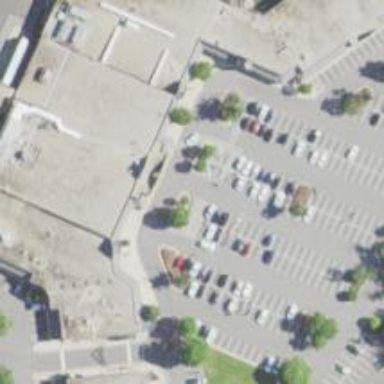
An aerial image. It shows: Supermarket.